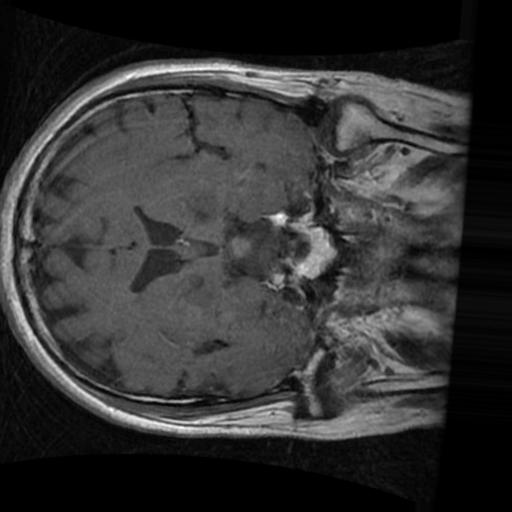
Label: brain_tumor